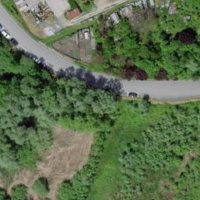
EUNIS habitat code: 56
Species observed at this site:
Salix cinerea